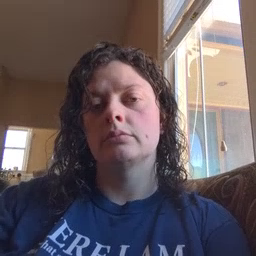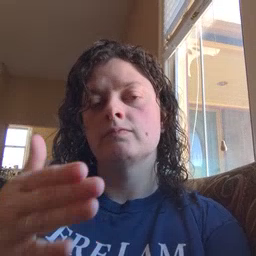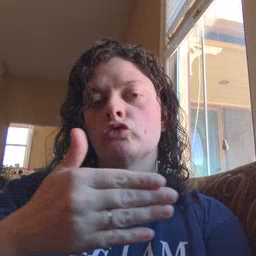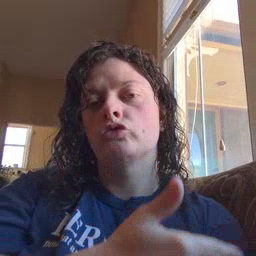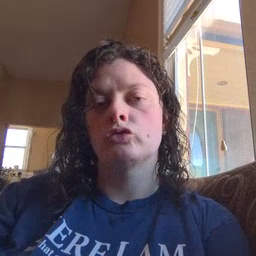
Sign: fish